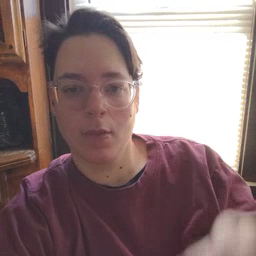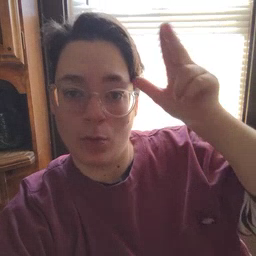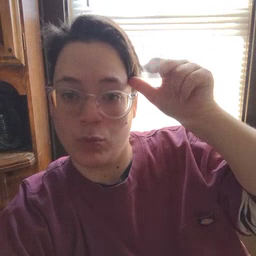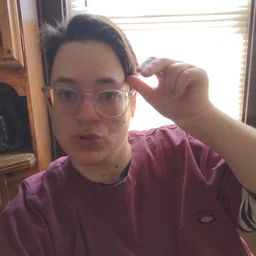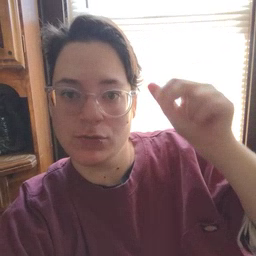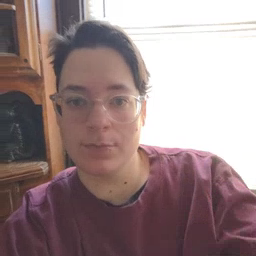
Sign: horse